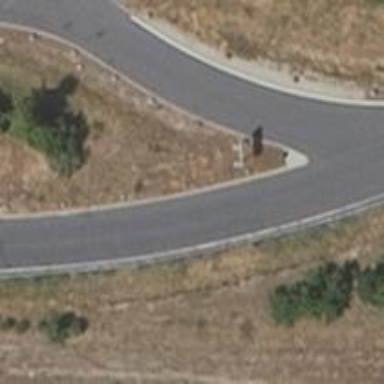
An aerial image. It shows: Asphalt service road.